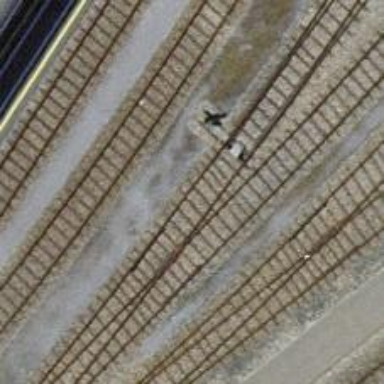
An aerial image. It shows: Railway switch.